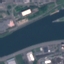
Label: River